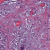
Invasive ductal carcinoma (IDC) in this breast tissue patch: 0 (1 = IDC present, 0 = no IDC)